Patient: sex M, age 81
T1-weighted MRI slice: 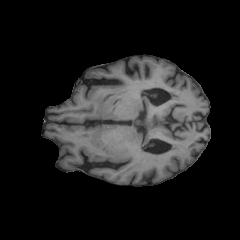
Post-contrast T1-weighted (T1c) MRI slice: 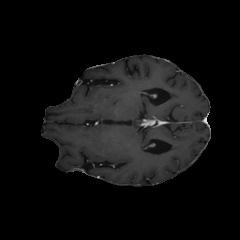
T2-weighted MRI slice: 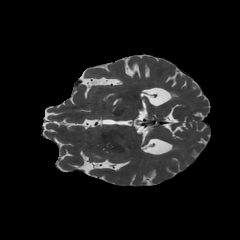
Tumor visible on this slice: no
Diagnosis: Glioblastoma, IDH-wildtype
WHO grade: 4